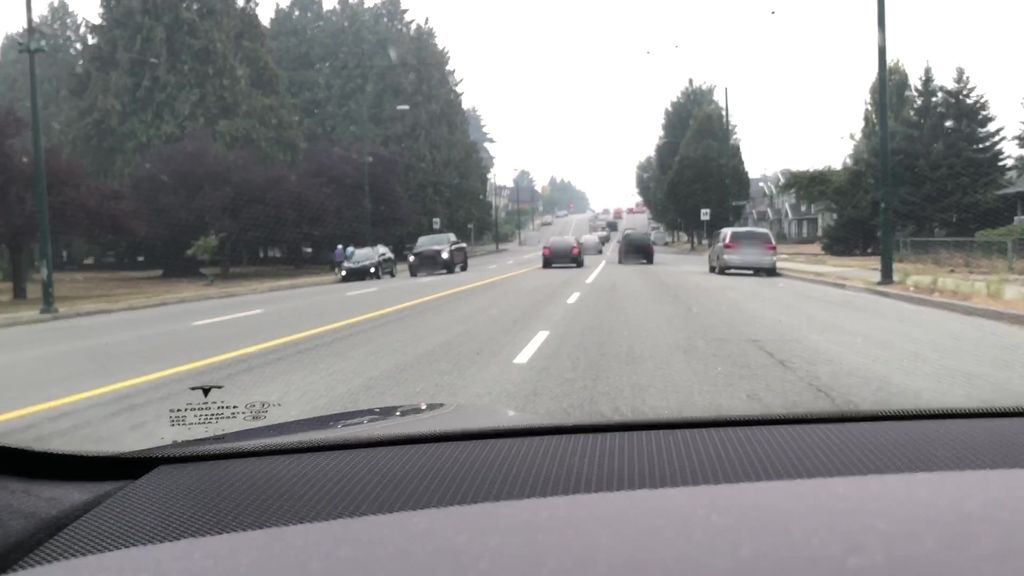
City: vancouver